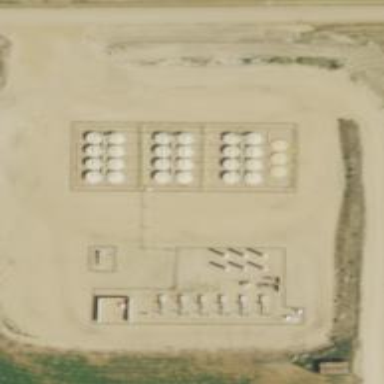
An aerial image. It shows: Storage tank with man-made structure.